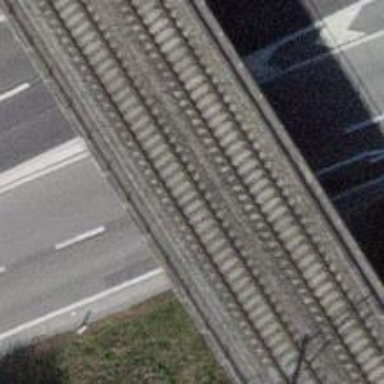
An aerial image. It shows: Asphalt motorway link.